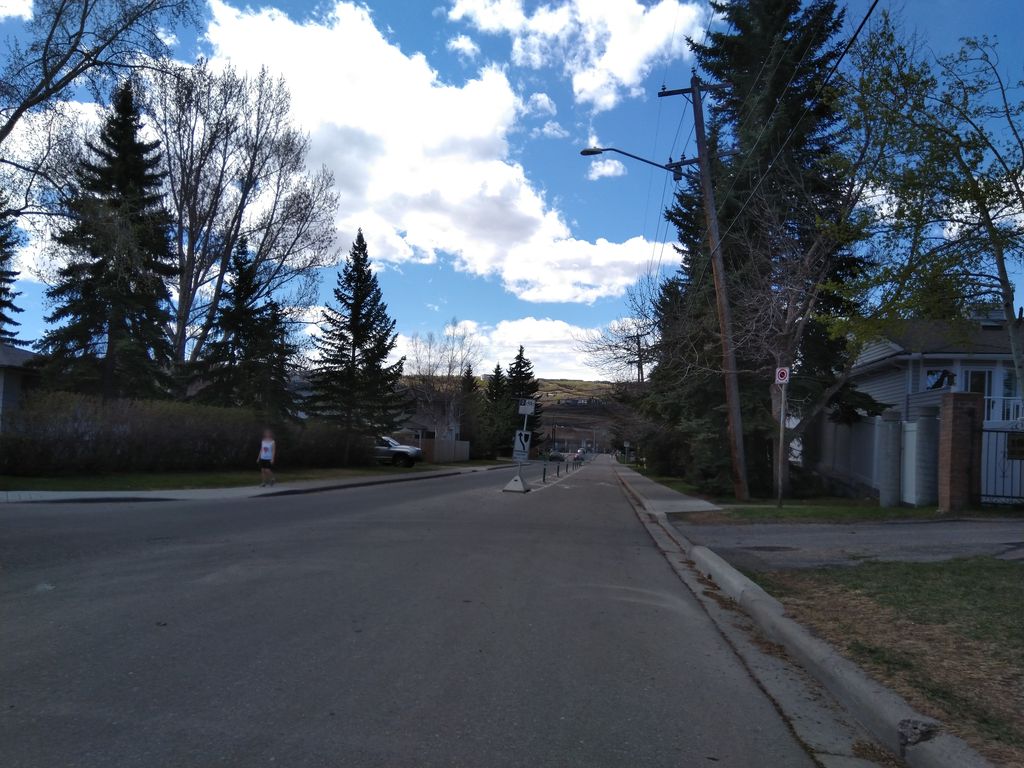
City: calgary